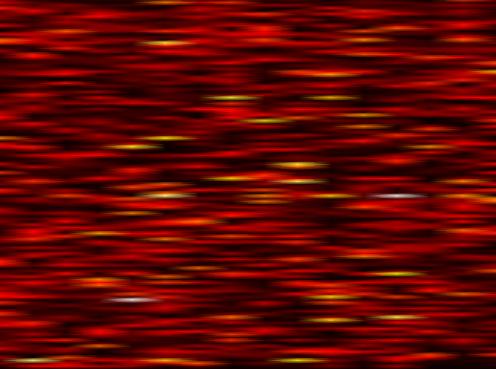
Label: WOLA